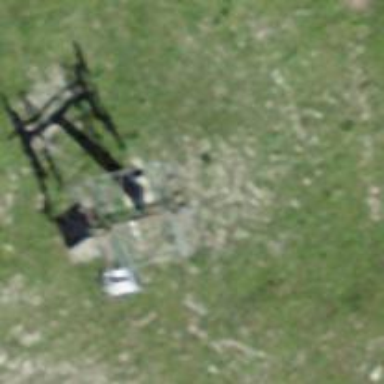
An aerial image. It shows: Pylon used for aerialway.